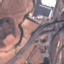
Land use / land cover class: Highway